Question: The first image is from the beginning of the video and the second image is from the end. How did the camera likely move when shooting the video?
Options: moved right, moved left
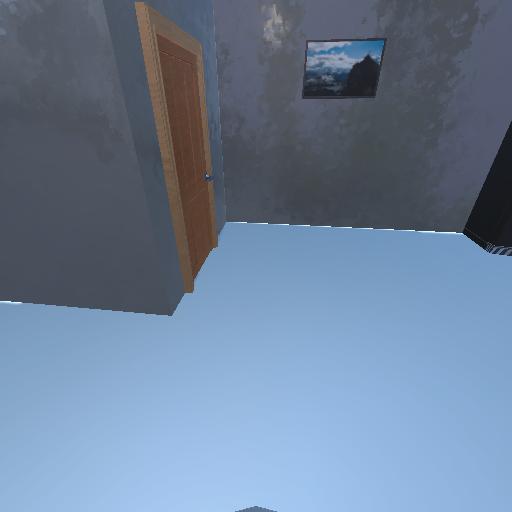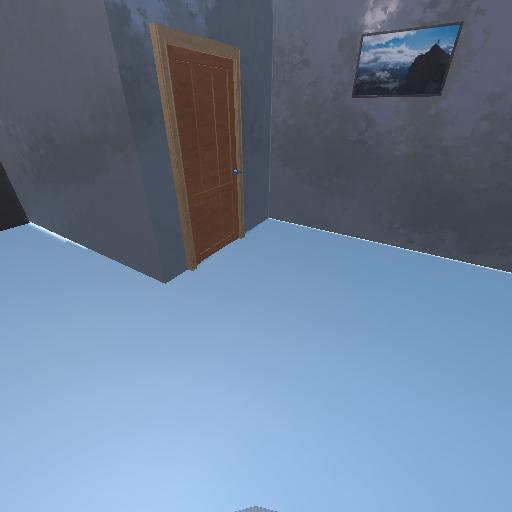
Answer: moved right